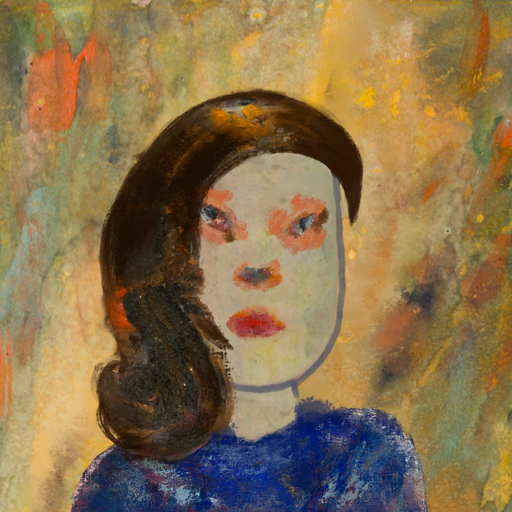
Background: Comrade, Head And Neck Front: Hill_Girl, Face Front: Boggyland, Bust: Irani, Hair Front: Gypsy_Queen, Head Accessory: Blank, Second Necklace: Blank, Necklace: Blank, Baby: Blank